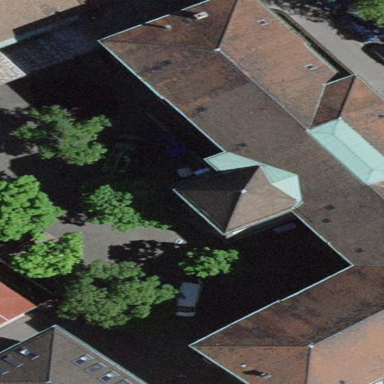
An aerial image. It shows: School building.